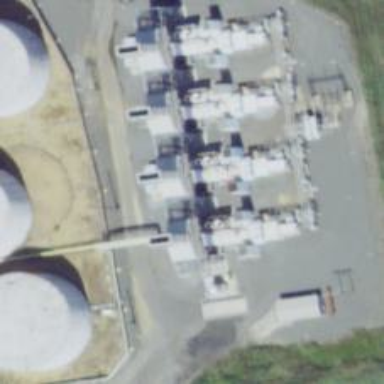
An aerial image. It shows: Gas turbine power generator.